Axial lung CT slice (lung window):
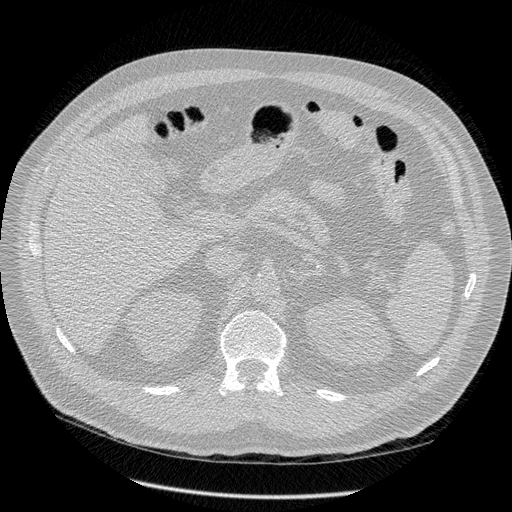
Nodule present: no